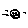
Label: moon